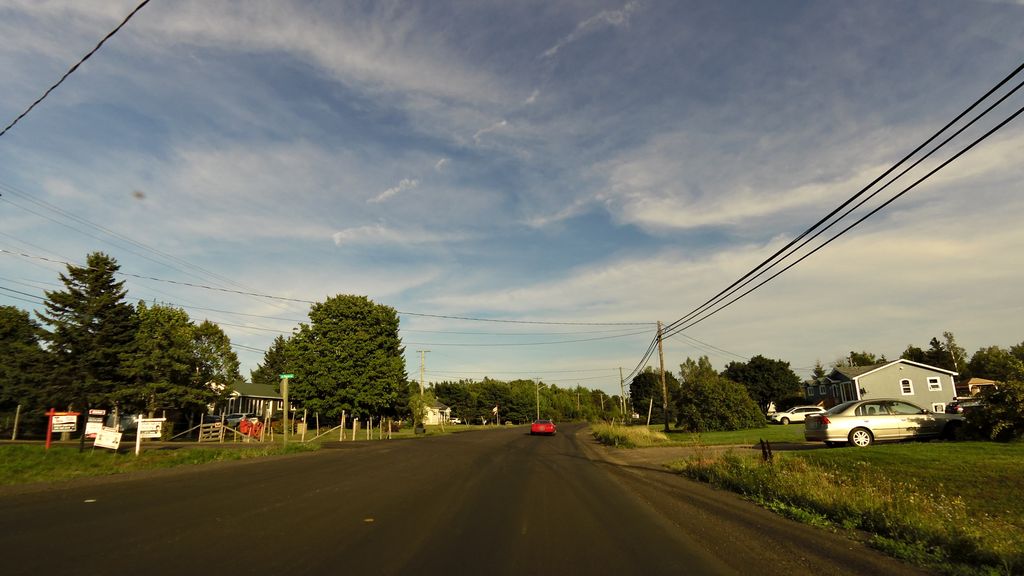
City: charlottetown